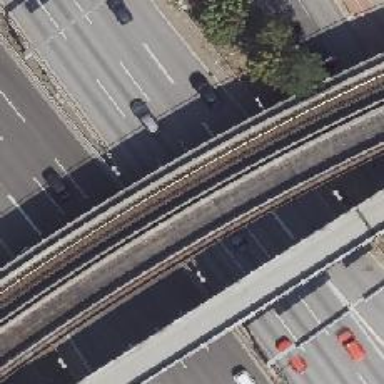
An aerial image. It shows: Bridge.